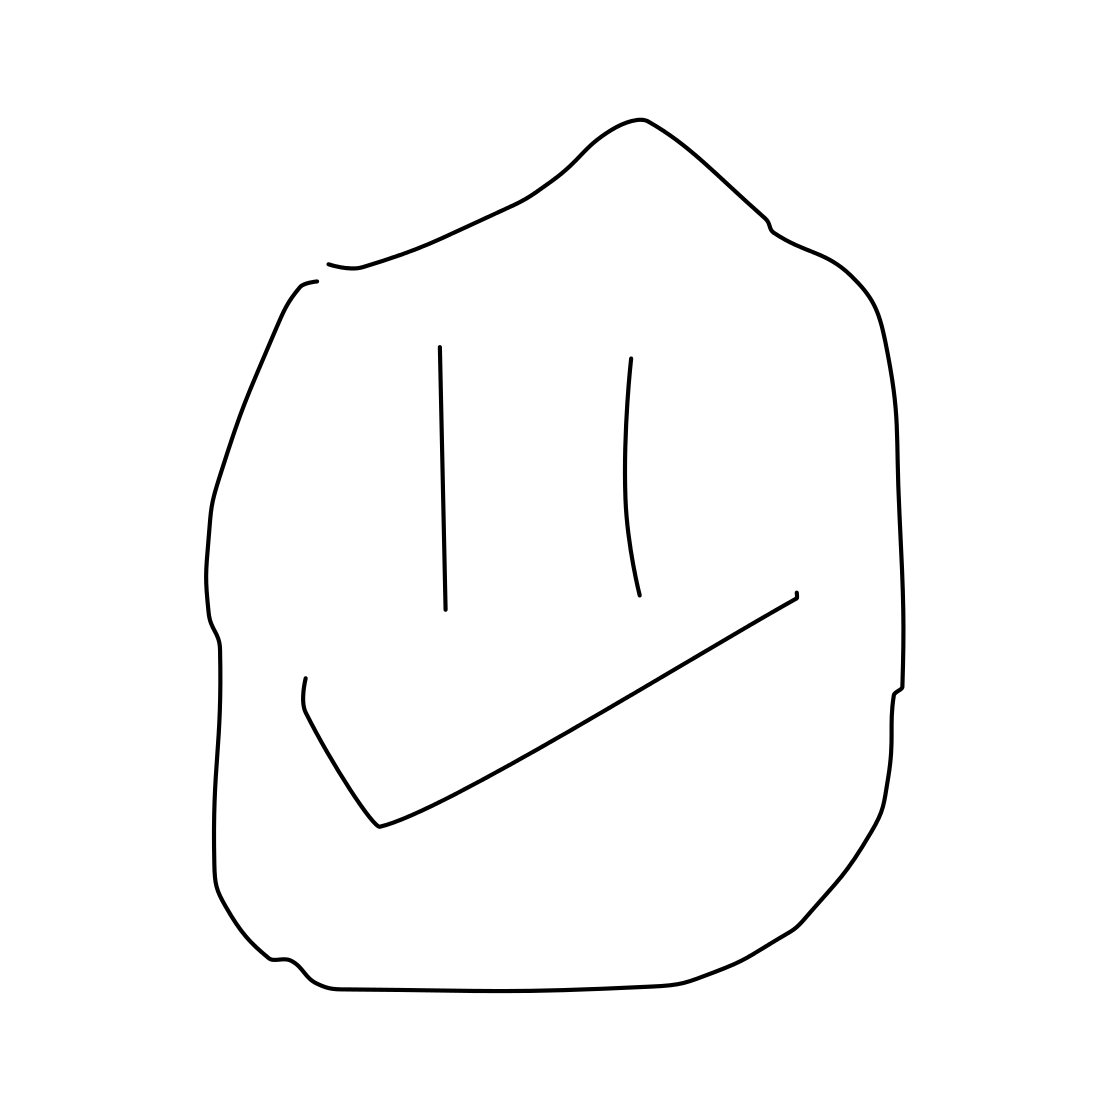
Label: face